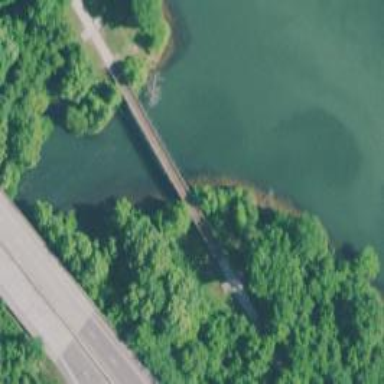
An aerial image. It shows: Bridge for cycleway.